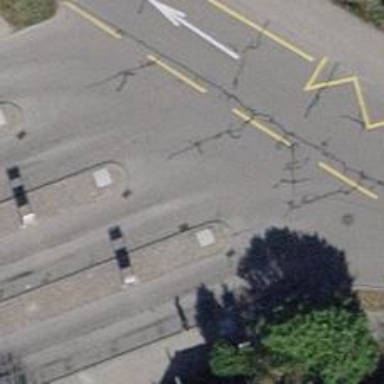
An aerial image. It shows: Bus stop with stop position for public transport.